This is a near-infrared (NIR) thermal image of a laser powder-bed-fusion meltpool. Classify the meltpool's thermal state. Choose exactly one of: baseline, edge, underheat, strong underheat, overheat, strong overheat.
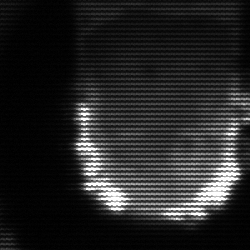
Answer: baseline